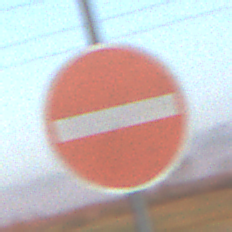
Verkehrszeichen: VerbotDerEinfahrt
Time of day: Dawn
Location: Outdoor (Nature)
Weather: Clear
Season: NotSpecified
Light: Natural